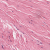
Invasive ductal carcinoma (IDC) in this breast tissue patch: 0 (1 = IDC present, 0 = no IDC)